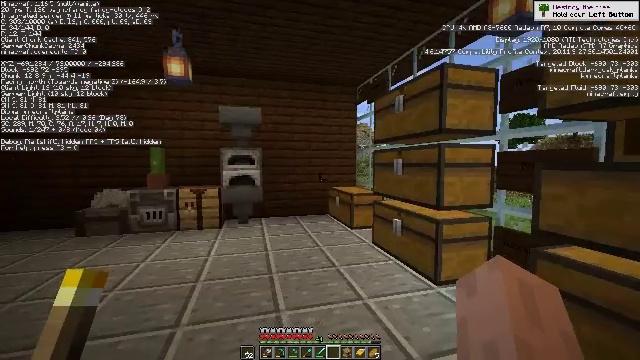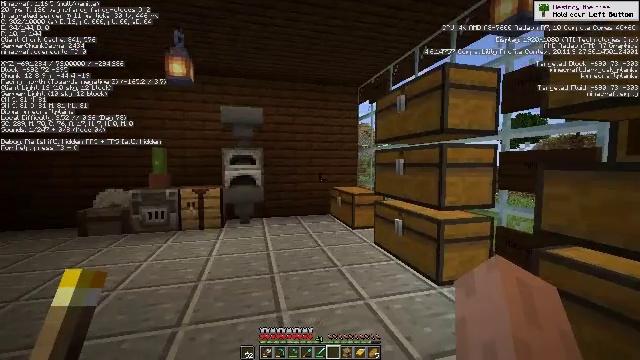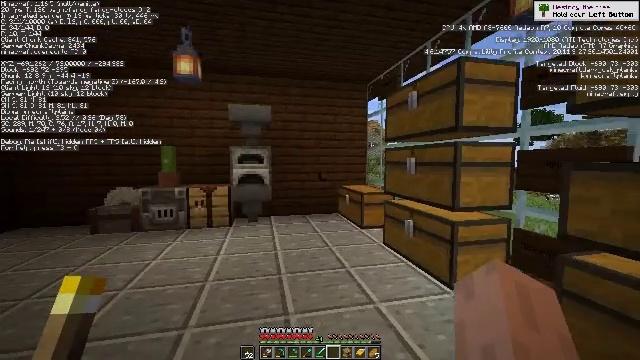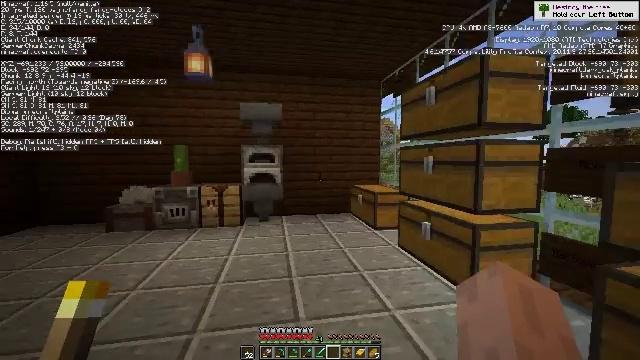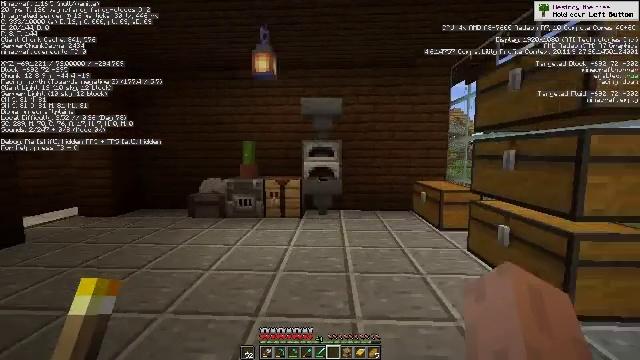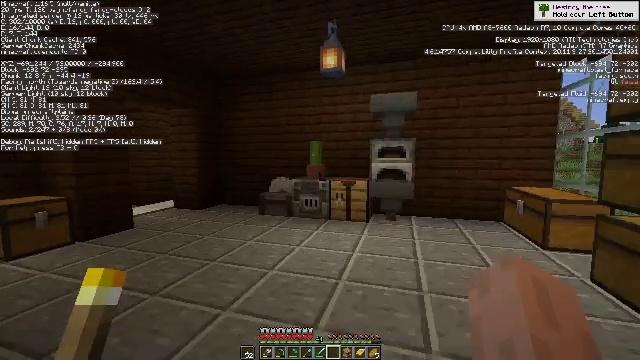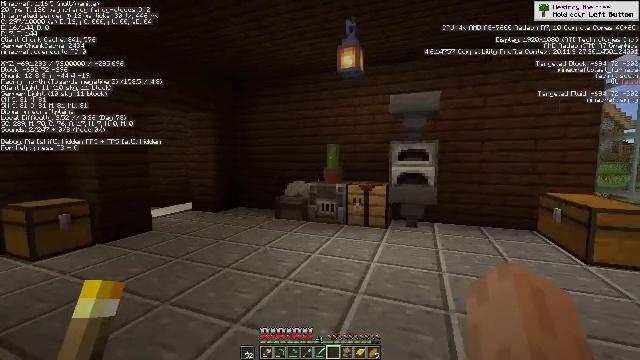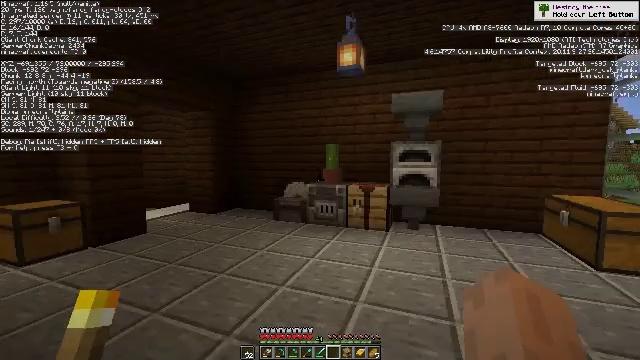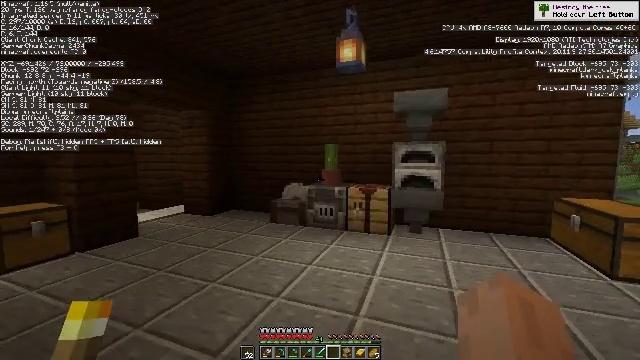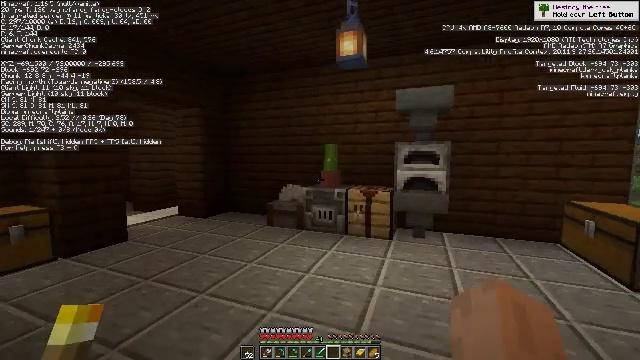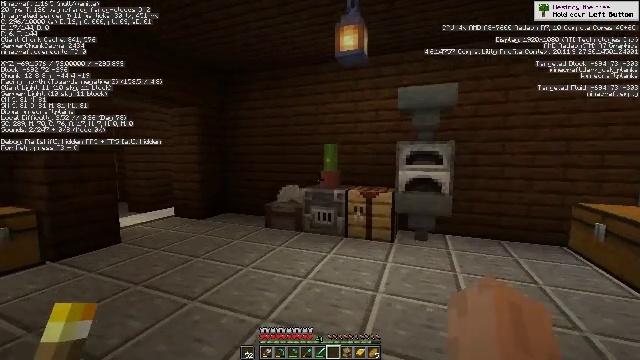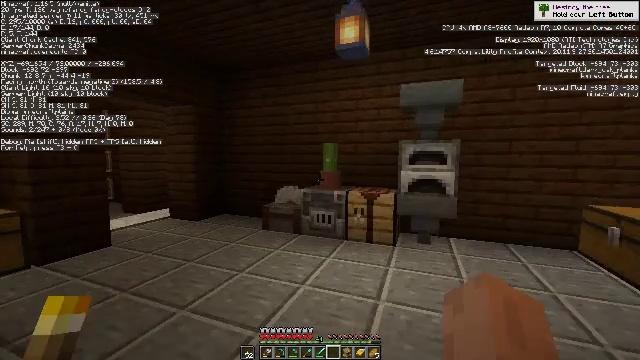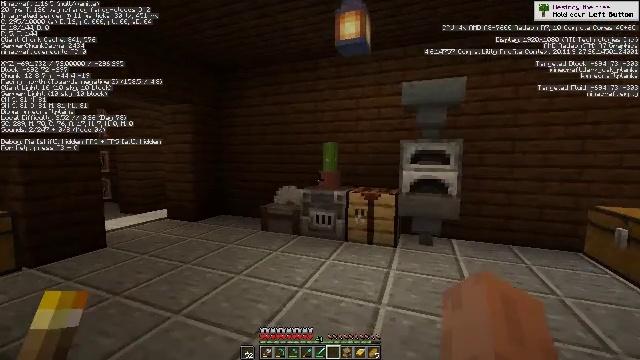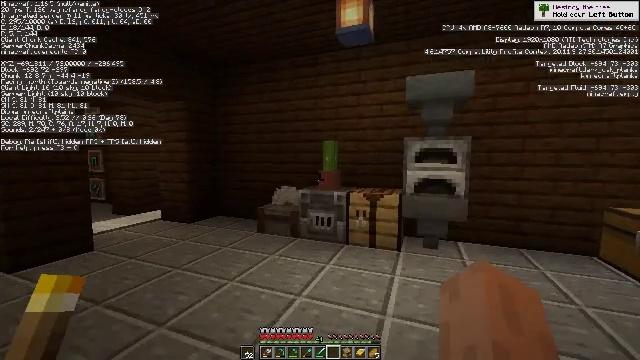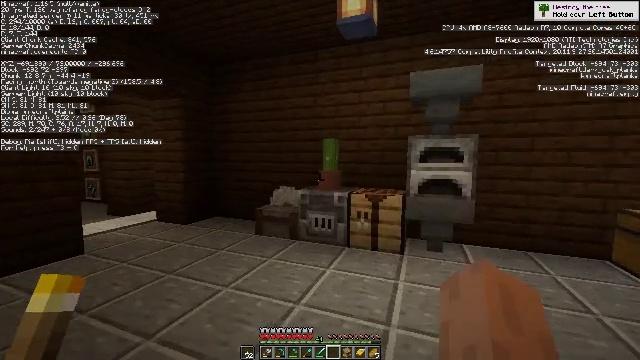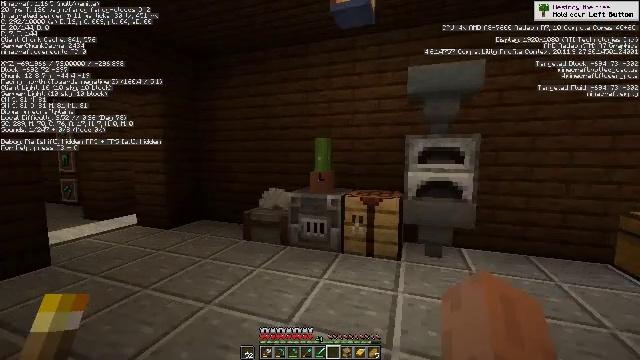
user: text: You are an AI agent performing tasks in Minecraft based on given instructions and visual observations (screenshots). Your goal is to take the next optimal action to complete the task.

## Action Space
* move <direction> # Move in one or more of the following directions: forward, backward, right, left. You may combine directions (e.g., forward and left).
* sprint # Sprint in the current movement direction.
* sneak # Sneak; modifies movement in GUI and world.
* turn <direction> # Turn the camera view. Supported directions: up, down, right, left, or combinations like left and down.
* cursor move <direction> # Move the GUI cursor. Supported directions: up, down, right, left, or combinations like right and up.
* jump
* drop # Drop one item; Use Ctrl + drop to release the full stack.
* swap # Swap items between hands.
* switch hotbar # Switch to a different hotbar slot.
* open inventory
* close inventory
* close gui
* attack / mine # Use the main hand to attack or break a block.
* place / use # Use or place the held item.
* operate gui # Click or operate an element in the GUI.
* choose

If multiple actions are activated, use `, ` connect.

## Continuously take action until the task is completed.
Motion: motion action
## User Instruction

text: Create a black bed using wooden planks and black wool.
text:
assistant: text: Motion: no_op
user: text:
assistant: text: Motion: move forward, turn left
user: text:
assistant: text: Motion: move forward, turn left
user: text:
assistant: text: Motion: move forward, turn left and down
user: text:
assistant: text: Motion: move forward, turn left
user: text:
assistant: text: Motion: move forward, turn left
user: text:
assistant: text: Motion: move forward
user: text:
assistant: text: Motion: move forward
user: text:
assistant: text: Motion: move forward
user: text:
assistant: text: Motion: move forward
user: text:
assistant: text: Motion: move forward
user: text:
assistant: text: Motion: move forward
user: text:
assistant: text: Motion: move forward
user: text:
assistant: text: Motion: move forward
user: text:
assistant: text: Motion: move forward, turn right
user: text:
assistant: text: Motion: move forward
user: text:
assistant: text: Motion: turn right and down
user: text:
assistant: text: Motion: turn right
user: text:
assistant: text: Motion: turn right
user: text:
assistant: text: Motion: move forward, turn down
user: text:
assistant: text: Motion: move forward, turn left and down
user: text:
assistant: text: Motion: move forward, turn left
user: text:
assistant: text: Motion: move forward, turn left and up
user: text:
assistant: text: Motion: move forward, turn left and up
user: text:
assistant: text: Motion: move forward
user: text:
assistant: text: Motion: move forward
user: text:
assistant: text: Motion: move forward
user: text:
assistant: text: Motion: move forward
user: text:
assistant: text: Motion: move forward
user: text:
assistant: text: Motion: move forward